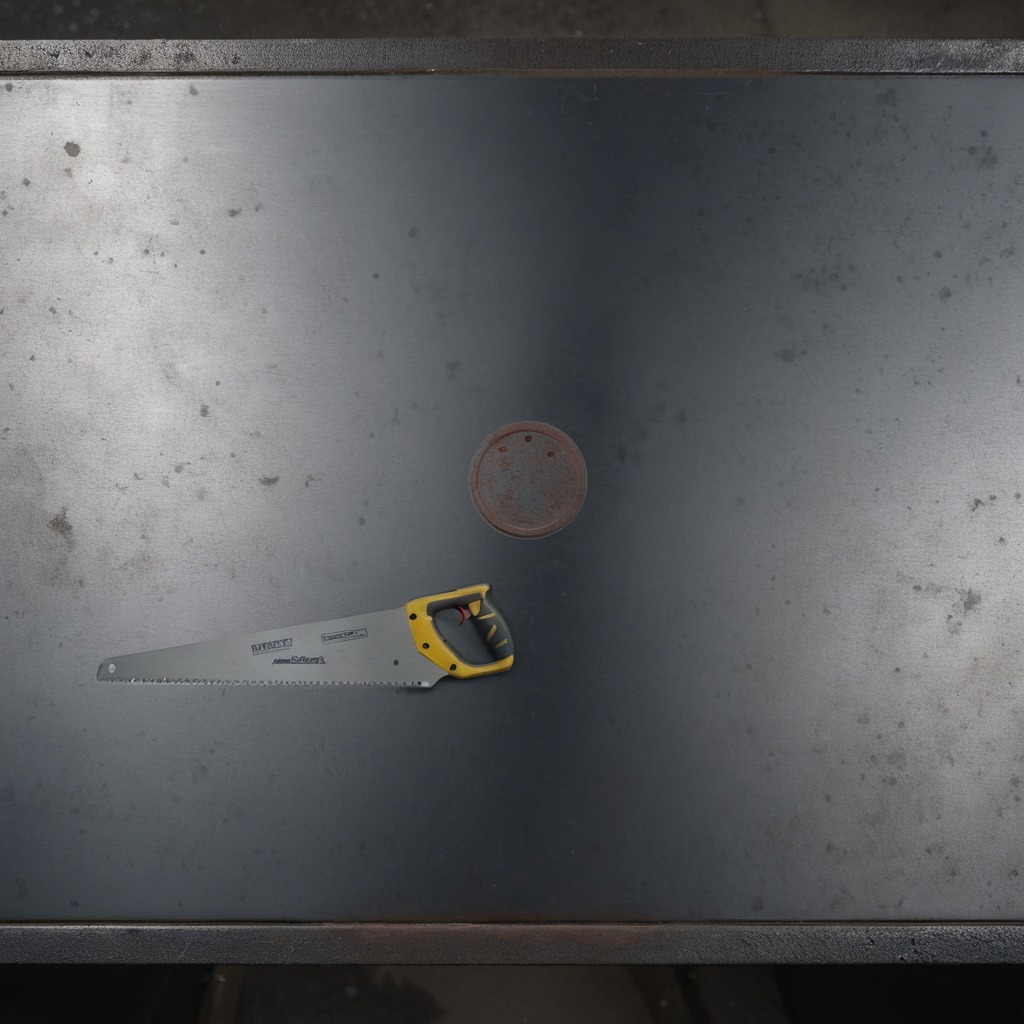
A handheld metal saw lies on a cold steel table in a mining workshop.